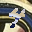
Label: 4